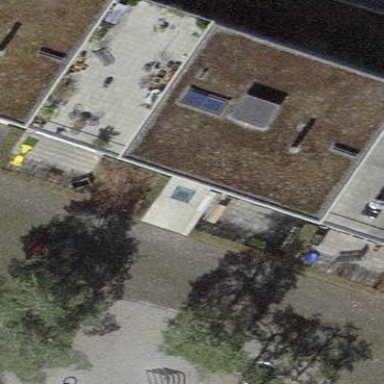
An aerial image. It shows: Residential building.